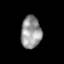
Tissue: skin
Cell type: Epithelial cells
Senescence score: 0.2856
Nuclear area (px): 641
Mean DAPI intensity: 151.005